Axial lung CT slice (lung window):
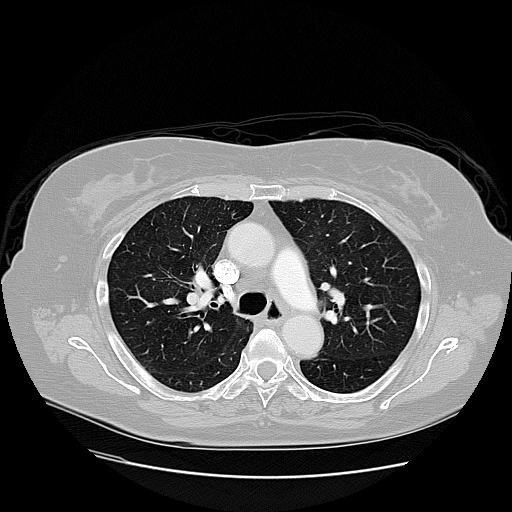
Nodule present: no